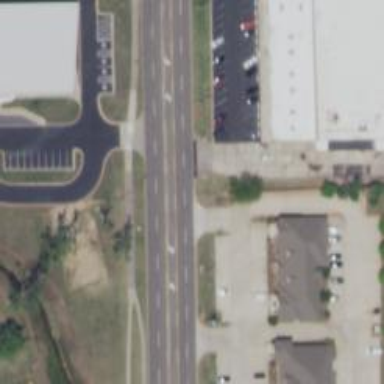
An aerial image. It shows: Secondary road.